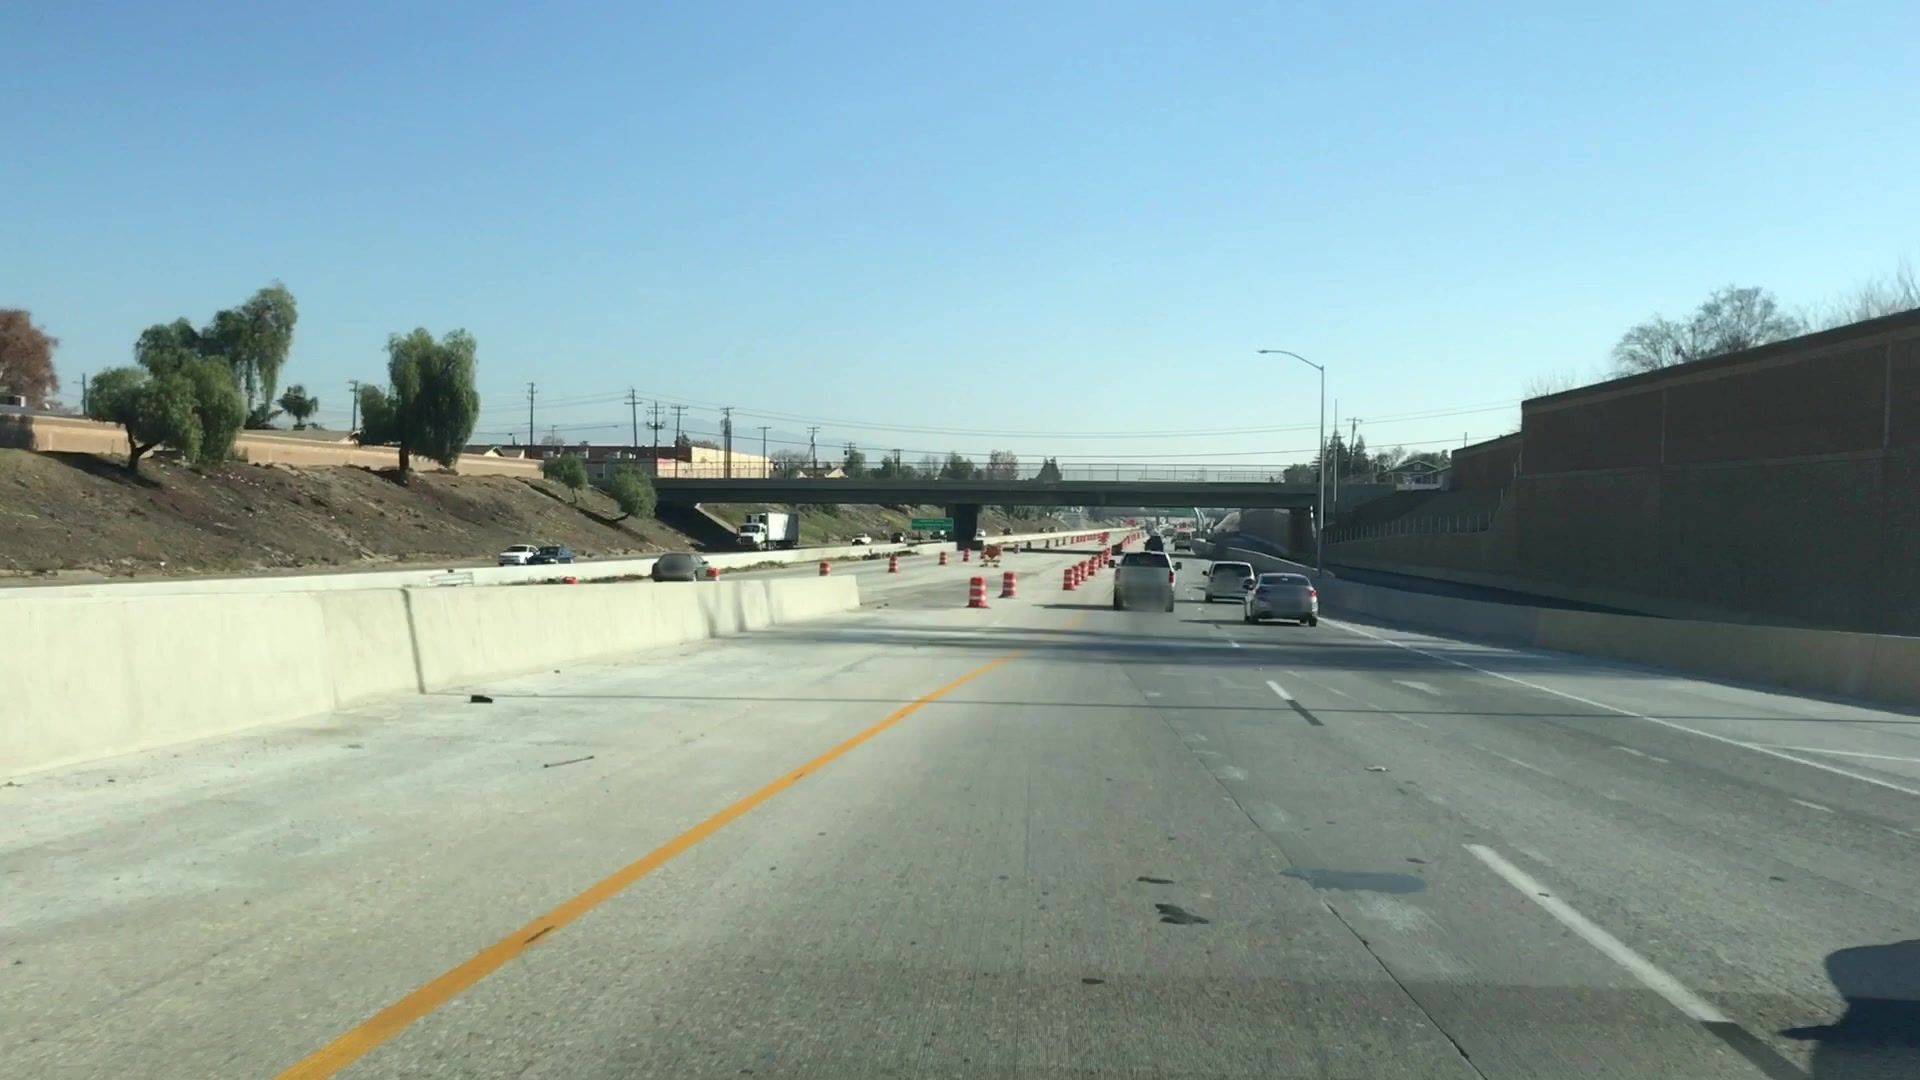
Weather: clear
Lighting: day
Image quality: good
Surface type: driving surface
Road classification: trunk_link, motorway_link
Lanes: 2
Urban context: urban centre
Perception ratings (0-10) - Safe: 0.22, Lively: 0.83, Beautiful: 2.26, Boring: 7.43, Depressing: 8.87, Wealthy: 0.88